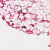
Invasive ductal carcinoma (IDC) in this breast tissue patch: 0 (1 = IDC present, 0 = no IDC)